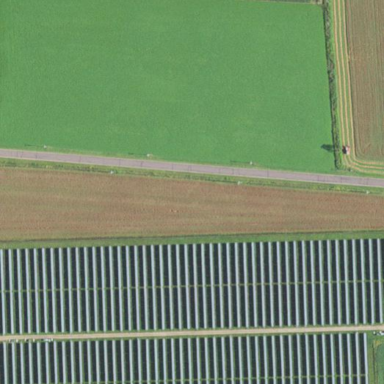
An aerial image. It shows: Solar power plant using photovoltaic technology.